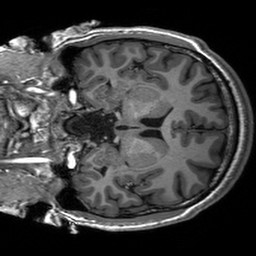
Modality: T1w
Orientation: coronal
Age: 20
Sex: male
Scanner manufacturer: siemens
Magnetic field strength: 3 T
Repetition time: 2.53 s
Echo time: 0.00227 s